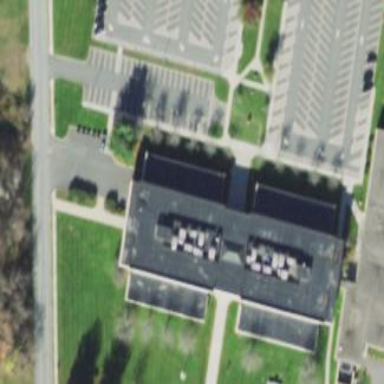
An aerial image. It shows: Public building.